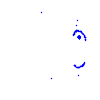
Particle: kaon